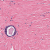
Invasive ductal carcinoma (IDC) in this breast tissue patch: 0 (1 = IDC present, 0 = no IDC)